Aerial crown-view tile of a tropical tree (Barro Colorado Island, Panama), acquired 20250217:
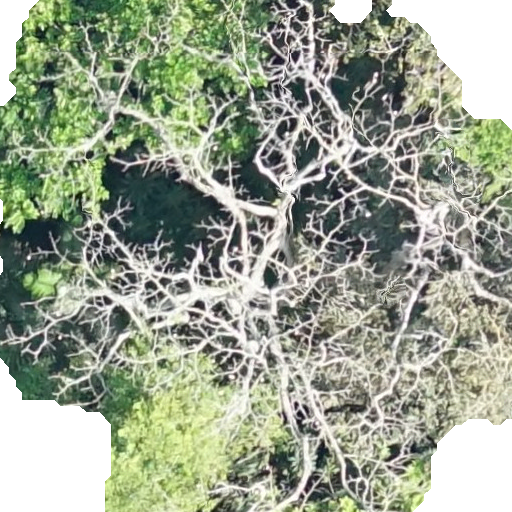
Species: Ceiba pentandra
GBIF accepted scientific name: Ceiba pentandra
Crown area: 388.734 m²